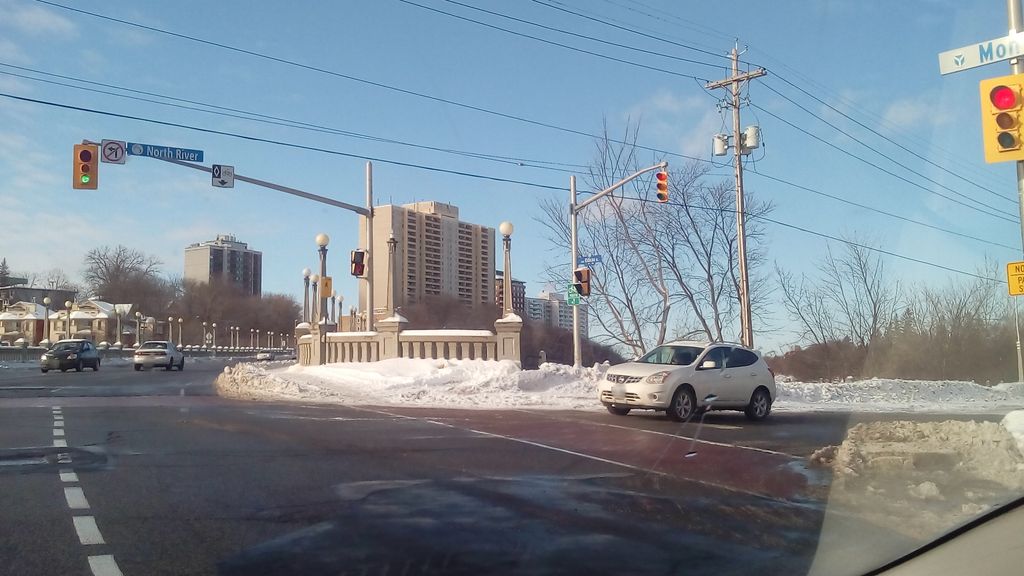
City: ottawa-gatineau